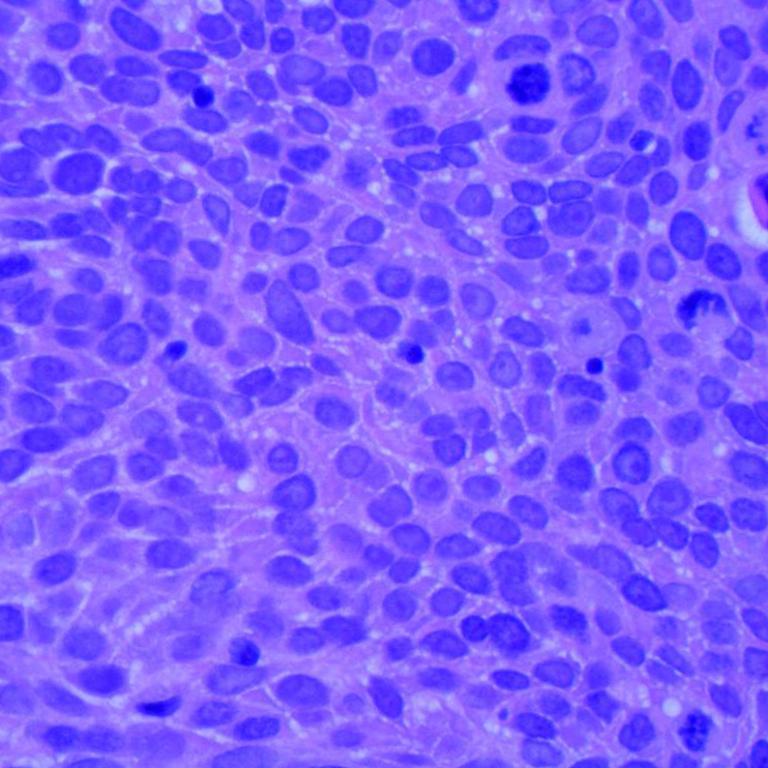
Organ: lung
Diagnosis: squamous carcinomas